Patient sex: M
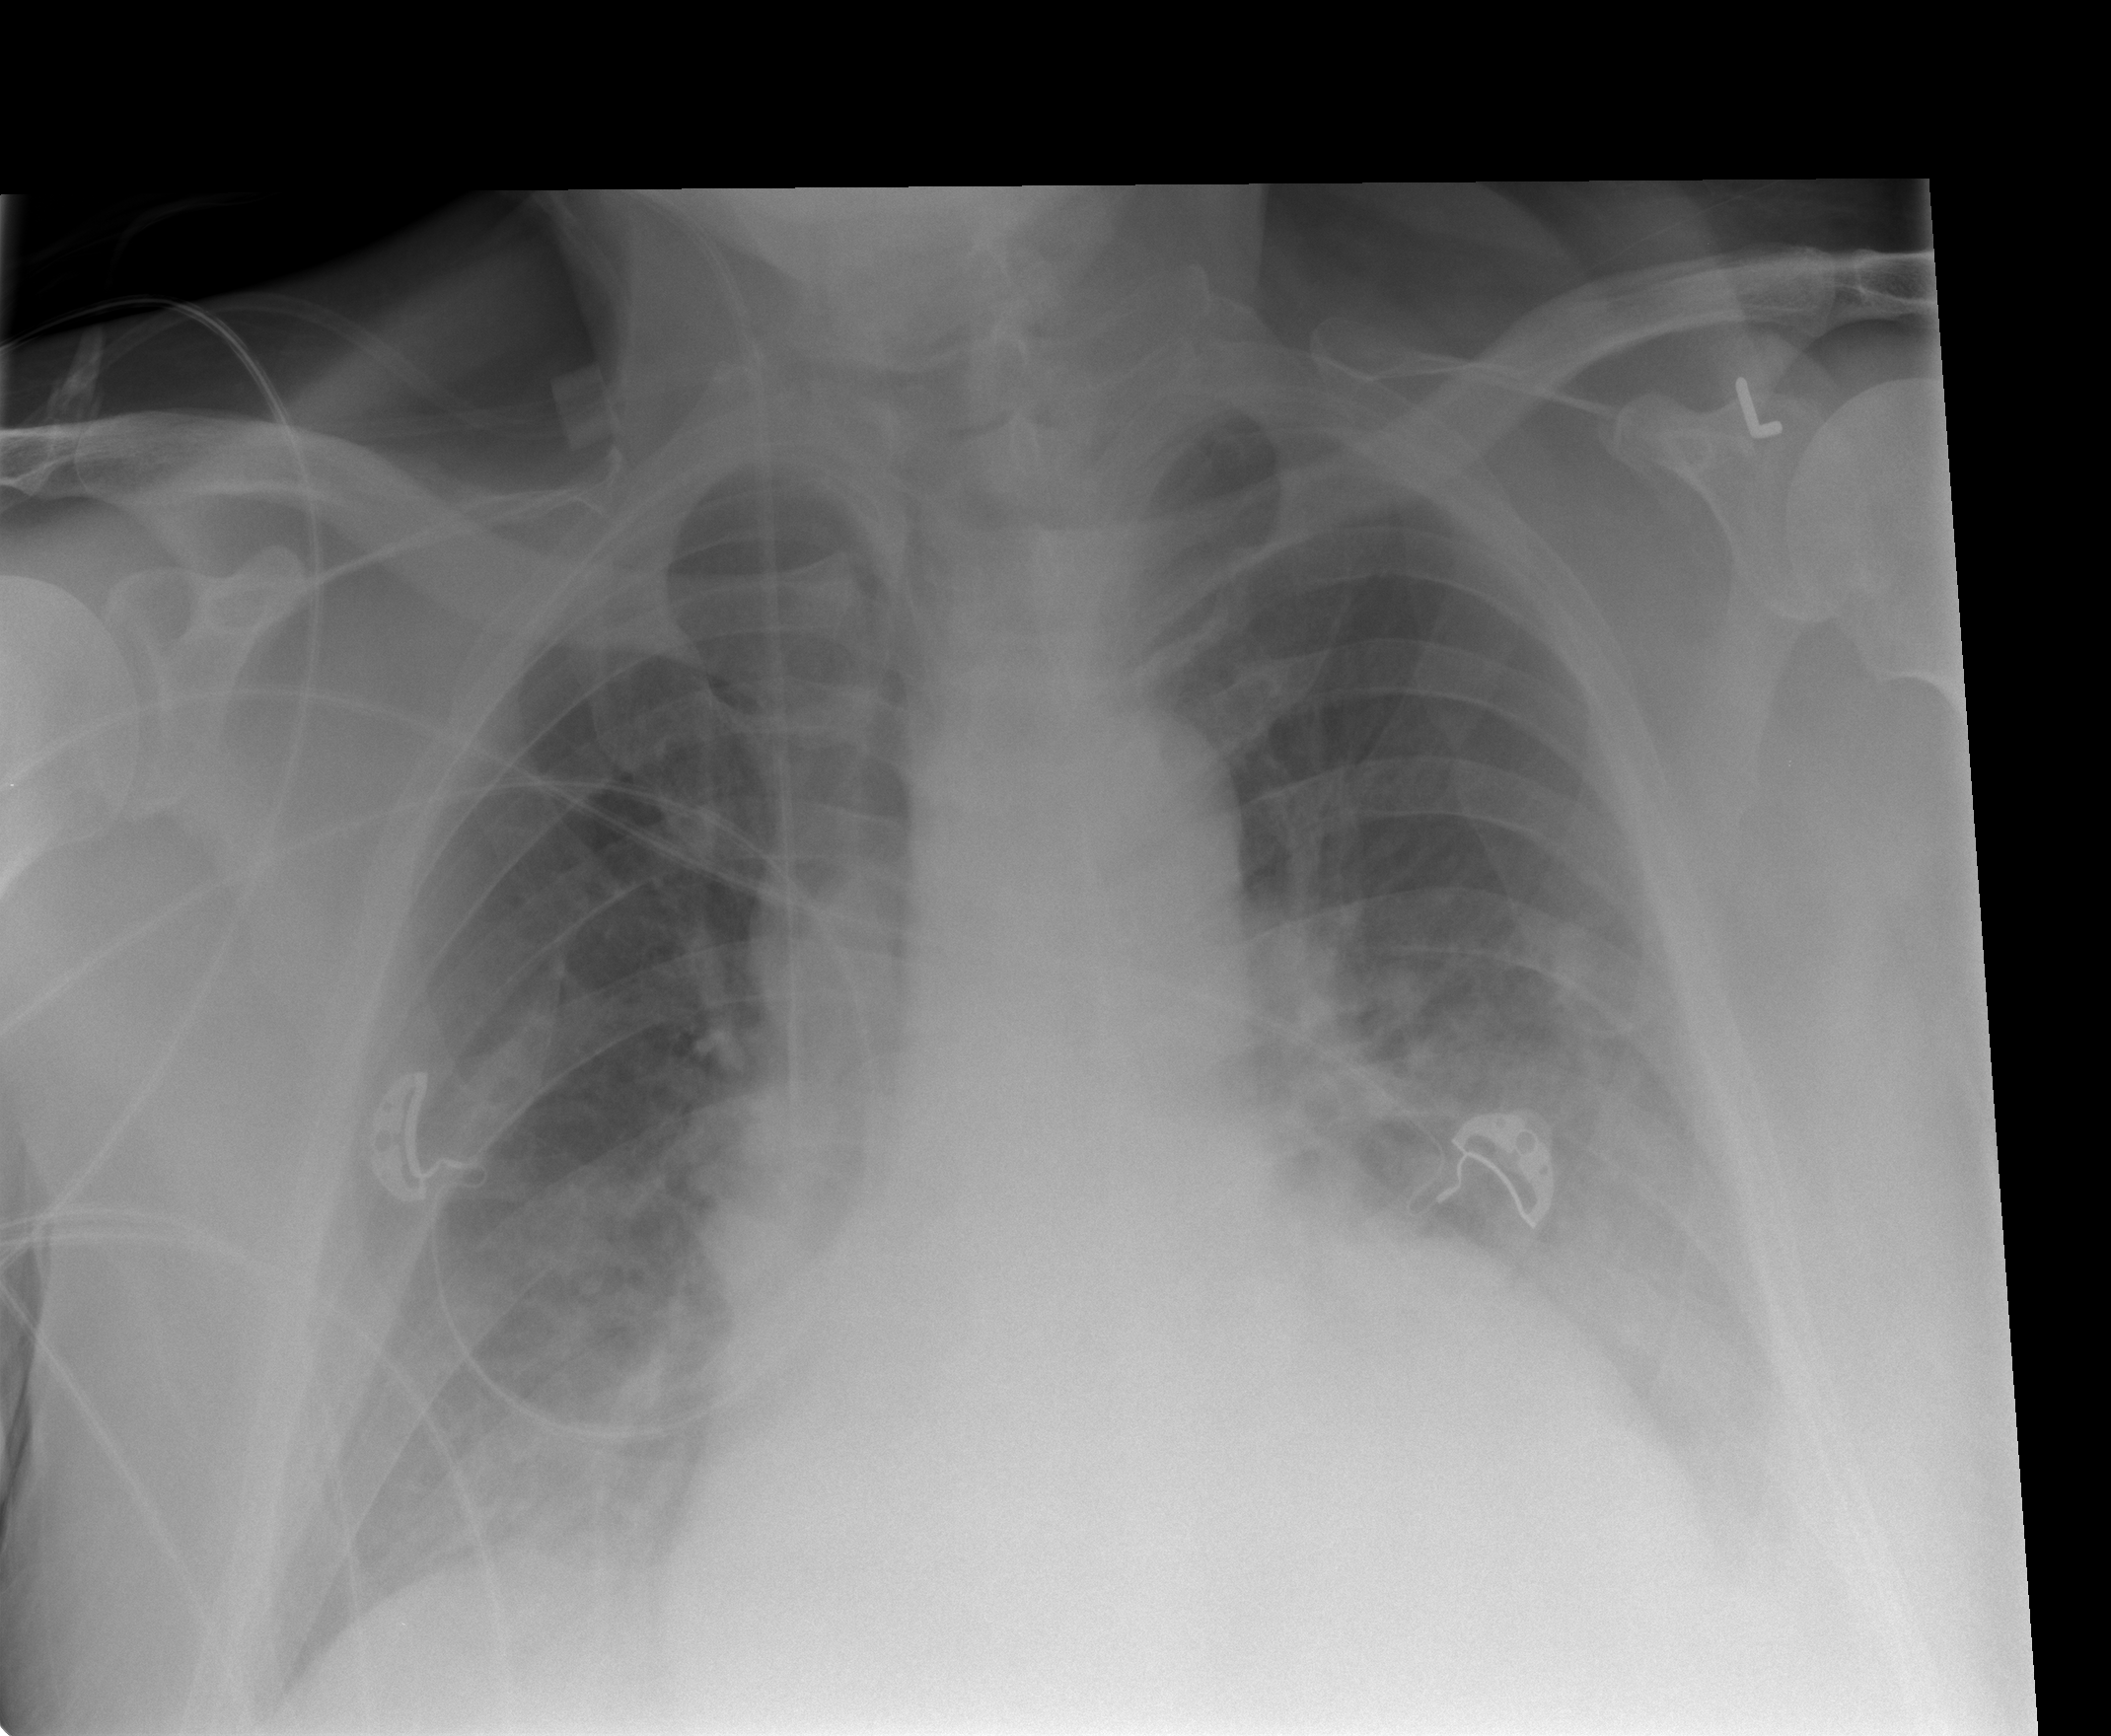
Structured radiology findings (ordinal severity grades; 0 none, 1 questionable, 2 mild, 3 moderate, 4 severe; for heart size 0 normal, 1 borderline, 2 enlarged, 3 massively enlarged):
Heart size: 2
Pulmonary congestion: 2
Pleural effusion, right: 2
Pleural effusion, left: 2
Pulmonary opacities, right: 0
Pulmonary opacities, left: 0
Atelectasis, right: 2
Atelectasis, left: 2